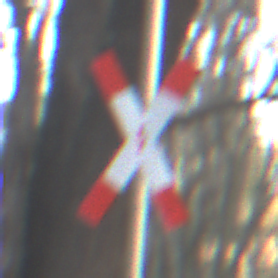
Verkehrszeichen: Andreaskreuz
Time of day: SunriseSunset
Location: Outdoor (Nature)
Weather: Clear
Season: Winter
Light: Natural